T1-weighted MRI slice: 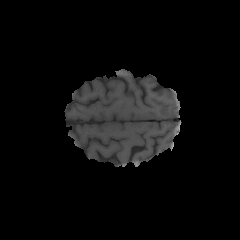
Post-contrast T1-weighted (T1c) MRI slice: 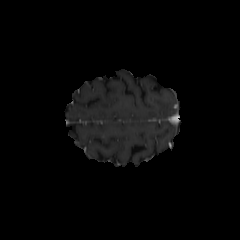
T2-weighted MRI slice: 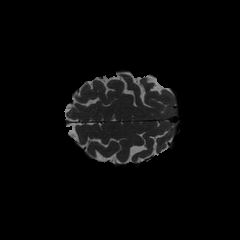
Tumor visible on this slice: no